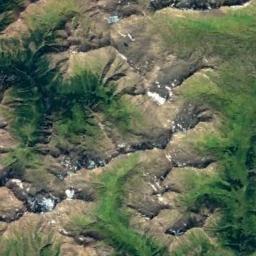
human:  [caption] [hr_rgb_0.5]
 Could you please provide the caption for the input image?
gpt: There are many terraces and mountain trails on this mountain .

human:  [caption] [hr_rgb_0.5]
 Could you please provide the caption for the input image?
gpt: The folded mountain consists of some ridges and valleys and is covered with some vegetation .

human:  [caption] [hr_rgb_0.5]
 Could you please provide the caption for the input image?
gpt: There are many trees on the mountain .

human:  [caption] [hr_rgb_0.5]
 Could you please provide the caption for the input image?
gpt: The mountain is full of brown soil with some green plants .

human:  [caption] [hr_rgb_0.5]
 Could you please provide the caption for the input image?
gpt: There are some green meadows and some ravines on the mountain .